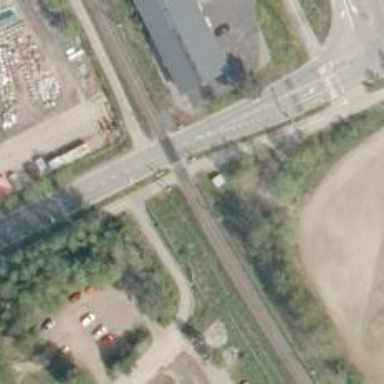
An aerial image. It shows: Railway signal.